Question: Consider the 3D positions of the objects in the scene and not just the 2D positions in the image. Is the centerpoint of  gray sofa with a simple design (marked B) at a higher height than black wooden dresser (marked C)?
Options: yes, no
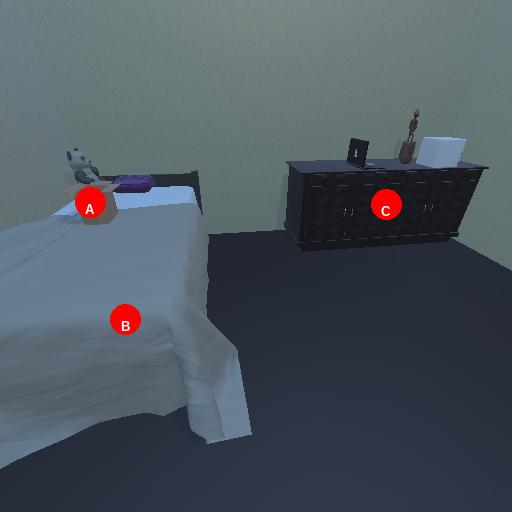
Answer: yes